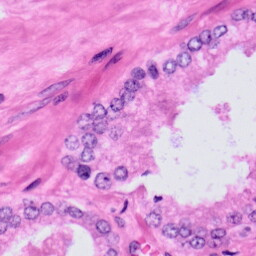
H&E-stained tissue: Prostate